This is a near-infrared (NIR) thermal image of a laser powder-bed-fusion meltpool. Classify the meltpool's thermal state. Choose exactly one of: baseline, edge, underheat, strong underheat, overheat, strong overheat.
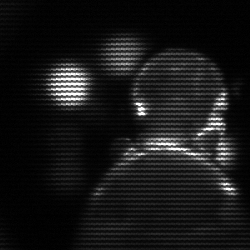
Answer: edge